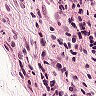
Metastatic tissue present: yes